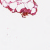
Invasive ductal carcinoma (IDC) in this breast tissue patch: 0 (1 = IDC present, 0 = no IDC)